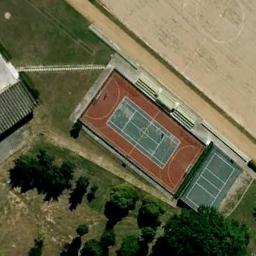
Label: basketball_court